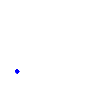
Particle: proton